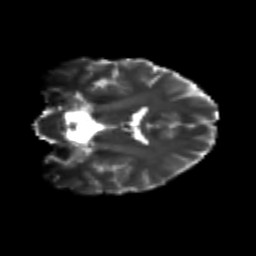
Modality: T2w
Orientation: coronal
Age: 23
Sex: female
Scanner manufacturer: siemens
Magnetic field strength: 3 T
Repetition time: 3.5 s
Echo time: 0.113 s